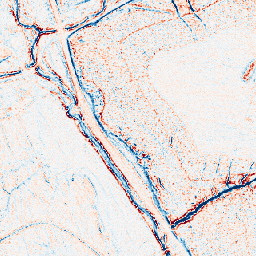
Category: edge_preserving
Decomposition family: anisotropic_diffusion
Decomposition parameters: iterations: 5
kappa: 10
gamma: 0.15
Upsampling method: nearest
Upsampling parameters: scale: 4
Upsampling scale: 4